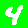
Digit: 4